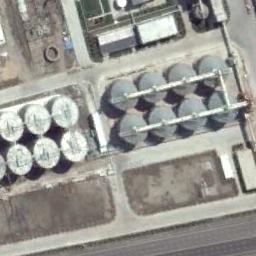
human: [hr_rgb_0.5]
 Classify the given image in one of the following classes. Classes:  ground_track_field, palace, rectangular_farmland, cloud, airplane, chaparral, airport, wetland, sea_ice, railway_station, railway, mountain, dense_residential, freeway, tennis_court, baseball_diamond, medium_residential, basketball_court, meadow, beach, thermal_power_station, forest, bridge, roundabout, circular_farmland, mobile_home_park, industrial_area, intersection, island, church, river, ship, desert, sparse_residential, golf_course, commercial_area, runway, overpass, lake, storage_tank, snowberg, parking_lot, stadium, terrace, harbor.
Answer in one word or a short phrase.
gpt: storage_tank